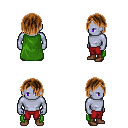
a pixel art fantasy rpg character, male body template, dark elf, purple skin, green cape, red pants, brown bangs hairstyle, brown shoes, four views (front, back, left, right), 2x2 character sprite sheet, small pixel art, hard edges, no anti-aliasing